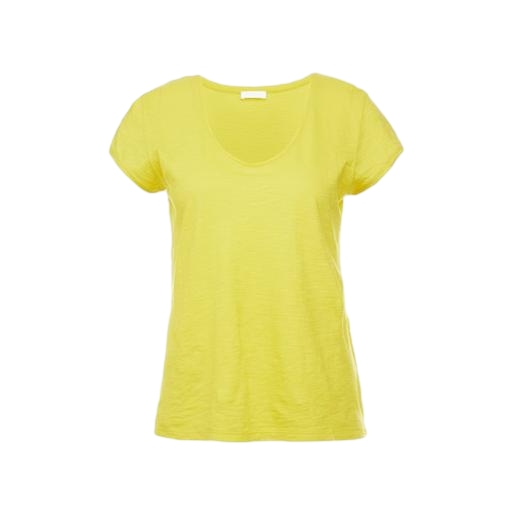
yellow scoop tee, yellow heathered cap-sleeve tee, yellow jersey scoopneck t-shirt, white background